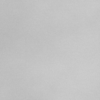
Label: dusty